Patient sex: F
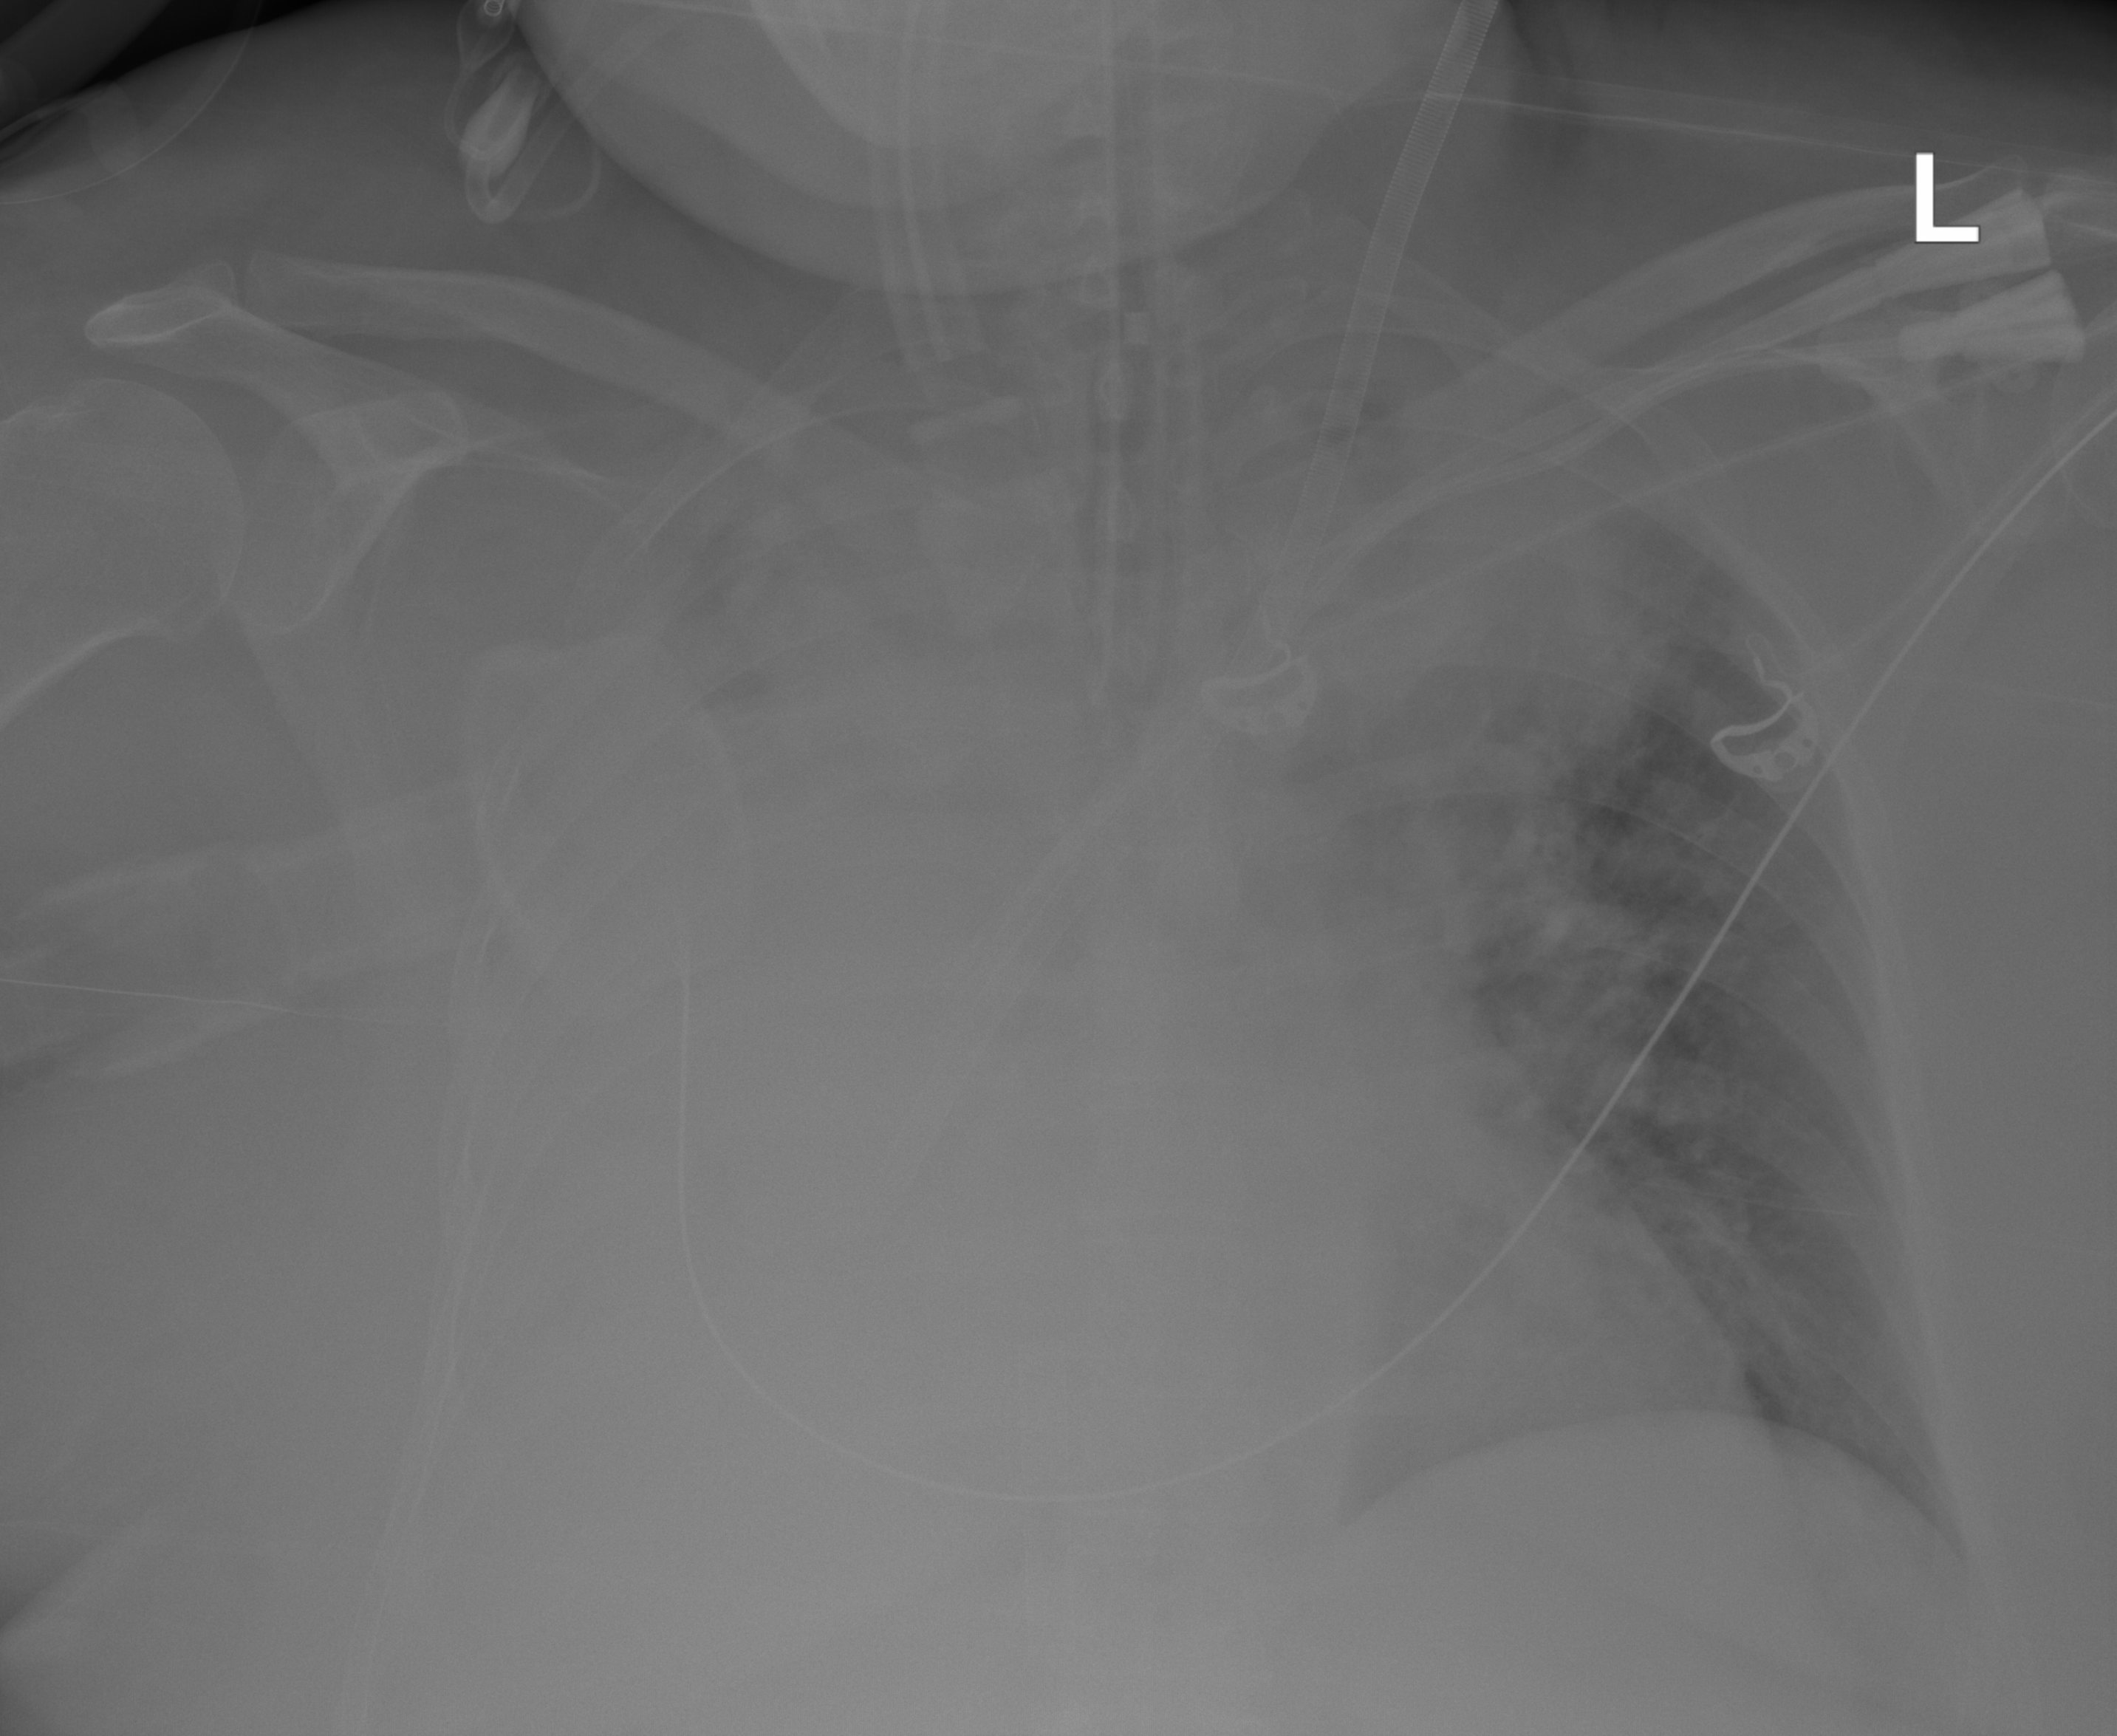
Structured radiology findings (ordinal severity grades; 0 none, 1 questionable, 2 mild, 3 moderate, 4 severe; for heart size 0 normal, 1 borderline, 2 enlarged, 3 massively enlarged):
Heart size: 0
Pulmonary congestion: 2
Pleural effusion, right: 0
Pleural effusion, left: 0
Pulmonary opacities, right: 0
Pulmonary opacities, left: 2
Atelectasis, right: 4
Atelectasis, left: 3